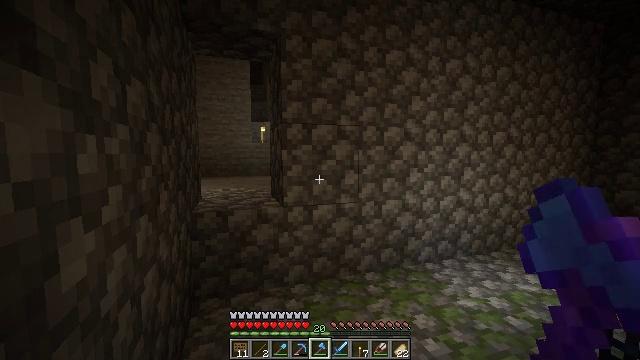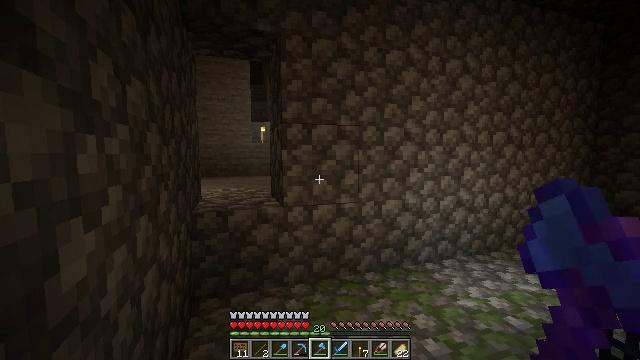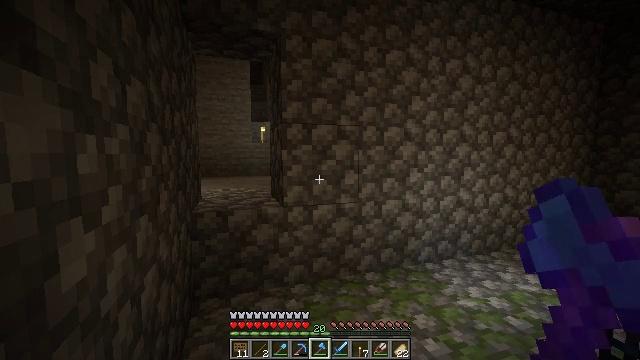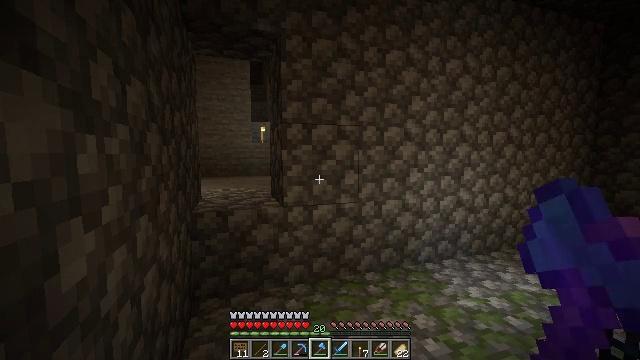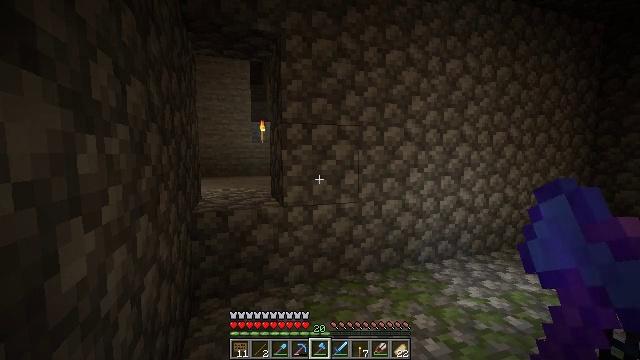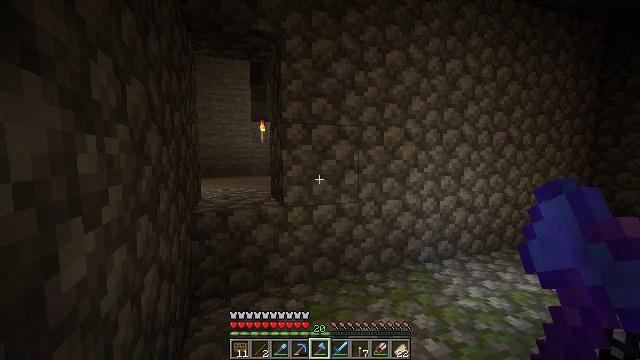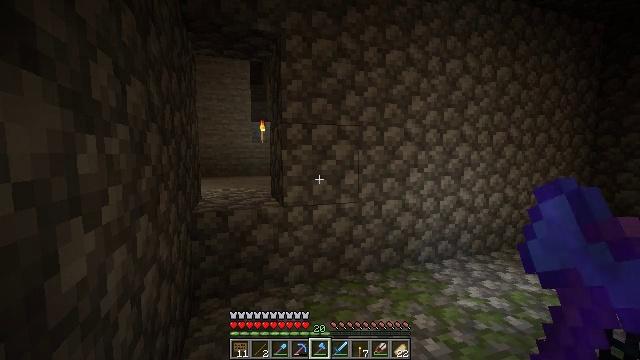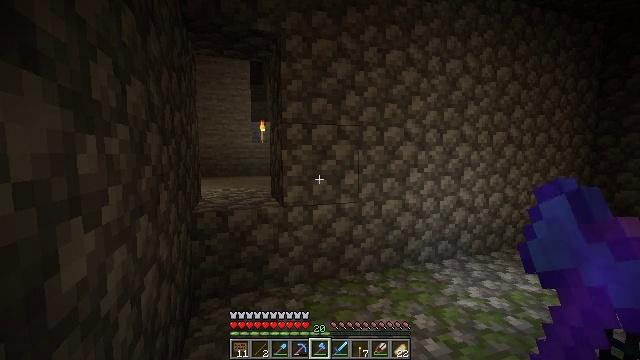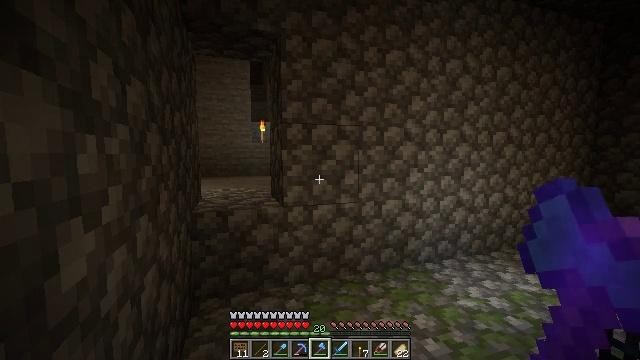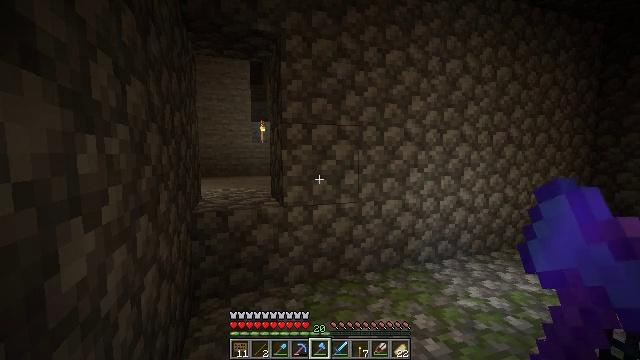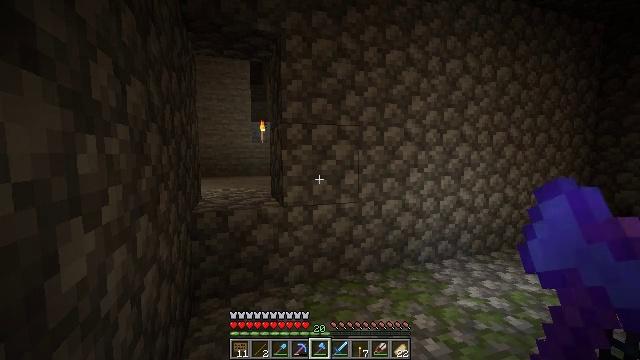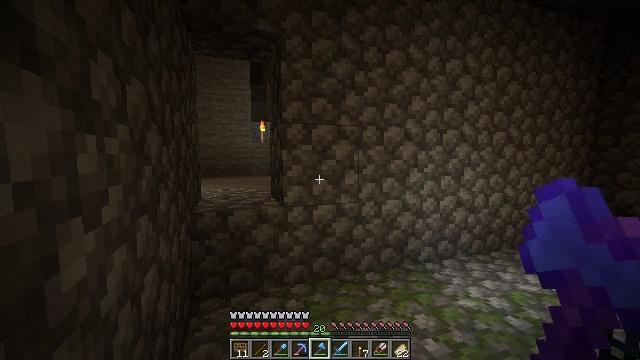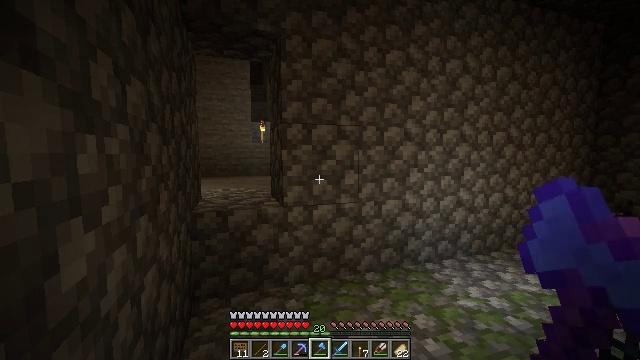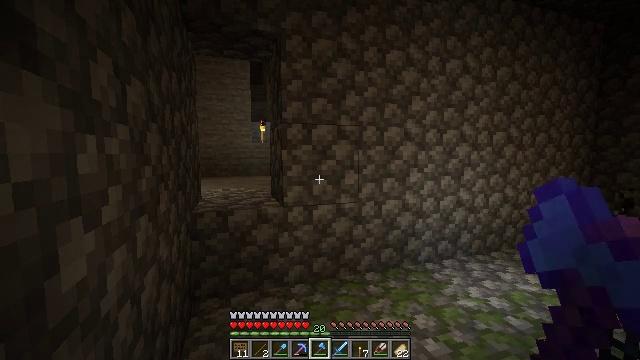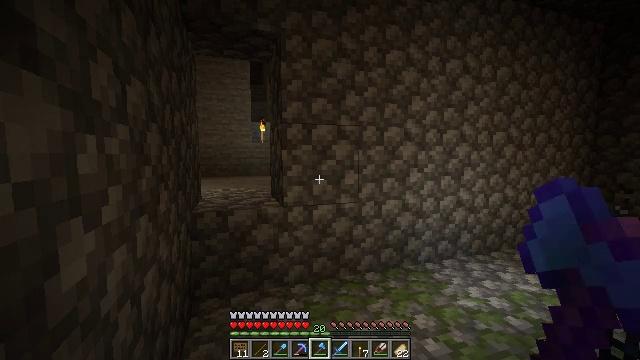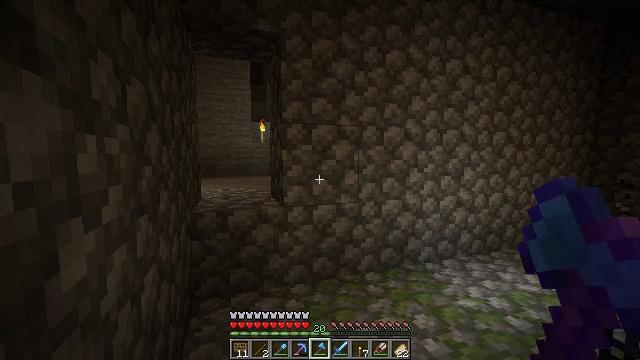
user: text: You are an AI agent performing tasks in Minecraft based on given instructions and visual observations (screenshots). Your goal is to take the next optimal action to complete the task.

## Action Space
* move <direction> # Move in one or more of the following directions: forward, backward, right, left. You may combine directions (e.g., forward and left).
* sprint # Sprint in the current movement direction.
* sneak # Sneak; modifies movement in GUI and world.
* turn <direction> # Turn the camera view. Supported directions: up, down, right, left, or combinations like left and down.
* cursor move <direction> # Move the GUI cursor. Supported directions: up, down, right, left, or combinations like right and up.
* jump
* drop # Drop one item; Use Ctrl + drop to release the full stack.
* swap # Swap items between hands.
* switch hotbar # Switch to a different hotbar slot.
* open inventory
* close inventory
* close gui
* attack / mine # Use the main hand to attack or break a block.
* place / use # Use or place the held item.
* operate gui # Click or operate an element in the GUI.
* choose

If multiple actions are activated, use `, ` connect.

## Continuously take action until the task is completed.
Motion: motion action
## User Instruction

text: Remove the torch from its spot.
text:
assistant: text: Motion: no_op
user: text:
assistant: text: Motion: no_op
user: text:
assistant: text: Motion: no_op
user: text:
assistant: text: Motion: no_op
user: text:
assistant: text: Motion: no_op
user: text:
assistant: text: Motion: no_op
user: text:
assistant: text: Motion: no_op
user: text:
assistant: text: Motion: no_op
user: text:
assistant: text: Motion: no_op
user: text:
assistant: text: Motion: no_op
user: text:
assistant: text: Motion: no_op
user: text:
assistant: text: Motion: no_op
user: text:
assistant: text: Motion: no_op
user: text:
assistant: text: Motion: no_op
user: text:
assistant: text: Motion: no_op
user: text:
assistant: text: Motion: no_op
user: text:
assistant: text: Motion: no_op
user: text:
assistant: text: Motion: no_op
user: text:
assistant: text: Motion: no_op
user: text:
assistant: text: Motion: no_op
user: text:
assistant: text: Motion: no_op
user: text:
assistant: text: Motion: no_op
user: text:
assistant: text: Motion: no_op
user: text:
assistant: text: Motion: no_op
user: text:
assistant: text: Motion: no_op
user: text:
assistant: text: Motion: no_op
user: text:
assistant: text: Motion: no_op
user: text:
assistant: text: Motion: no_op
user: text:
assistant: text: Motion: no_op
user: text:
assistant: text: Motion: no_op